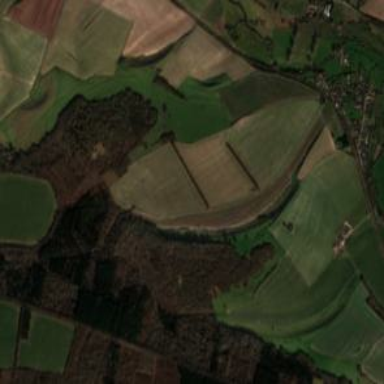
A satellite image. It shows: Chalk downland covered with grassland.